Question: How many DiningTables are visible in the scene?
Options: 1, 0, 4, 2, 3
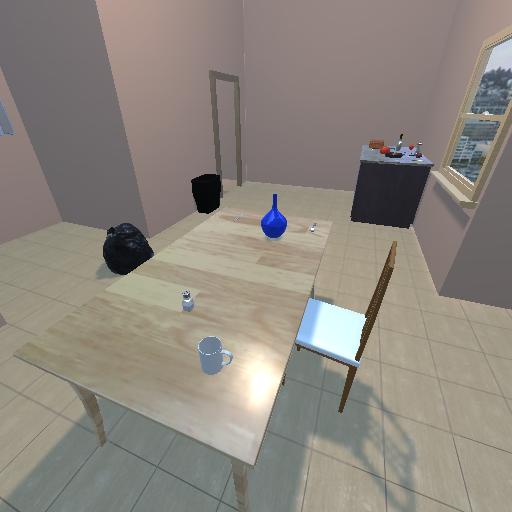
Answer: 1